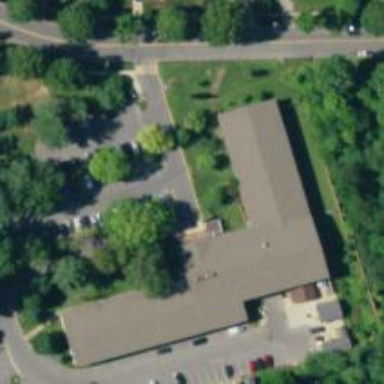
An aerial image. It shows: Building that serves as nursing home.